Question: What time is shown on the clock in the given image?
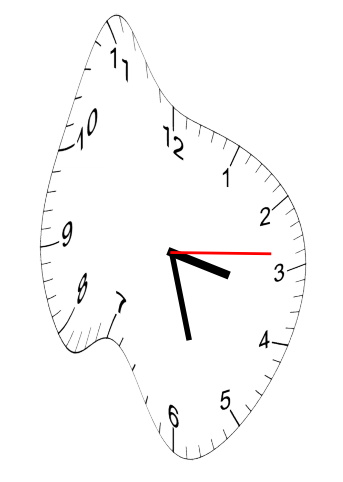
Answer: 03:27:14